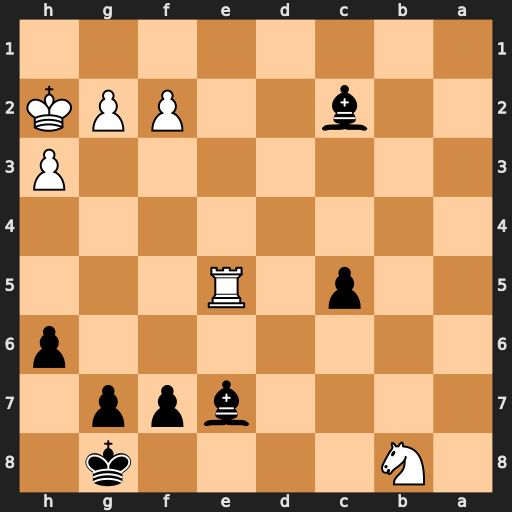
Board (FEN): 1N4k1/4bpp1/7p/2p1R3/8/7P/2b2PPK/8
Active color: b
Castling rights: -
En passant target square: -
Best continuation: Bd6 f4 Bxe5